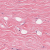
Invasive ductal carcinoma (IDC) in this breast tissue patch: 0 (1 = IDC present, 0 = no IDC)